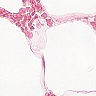
Metastatic tissue present: no